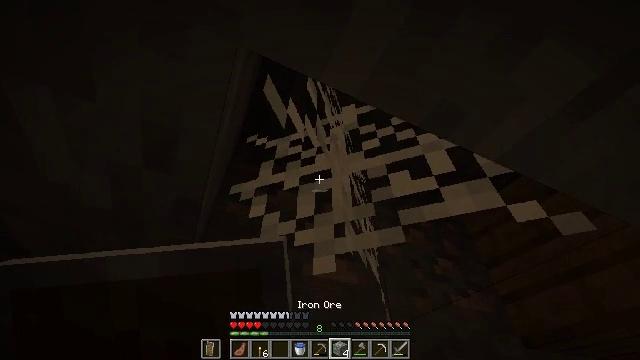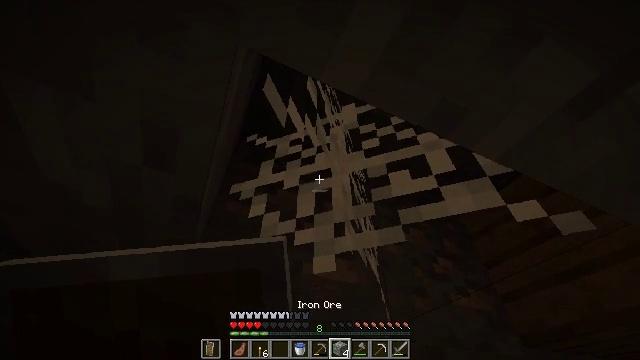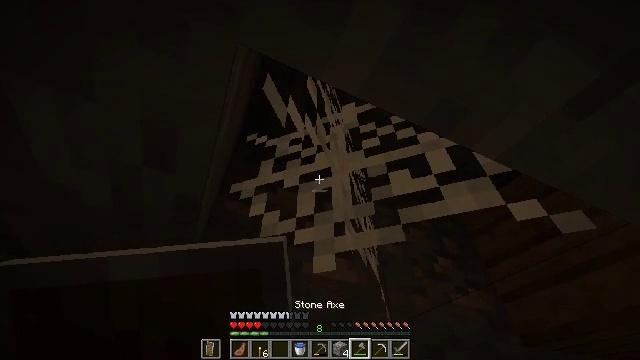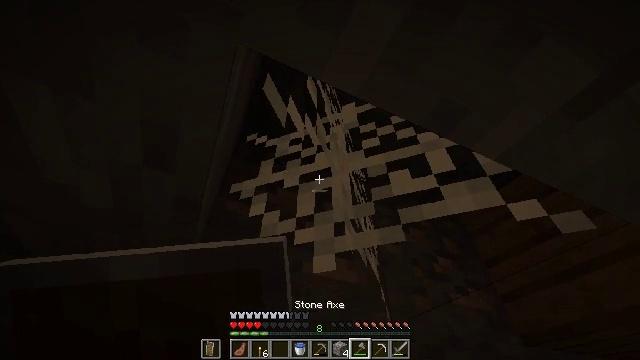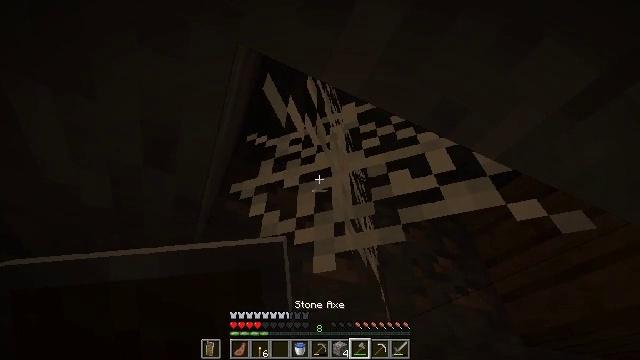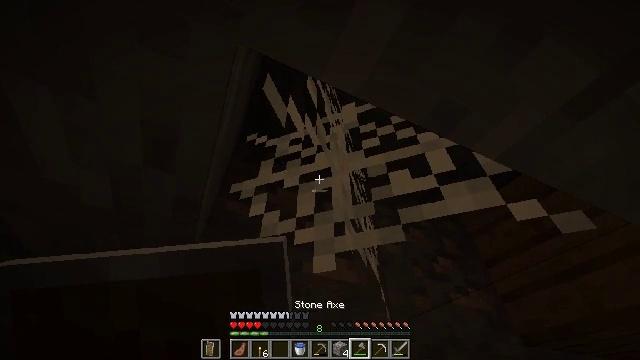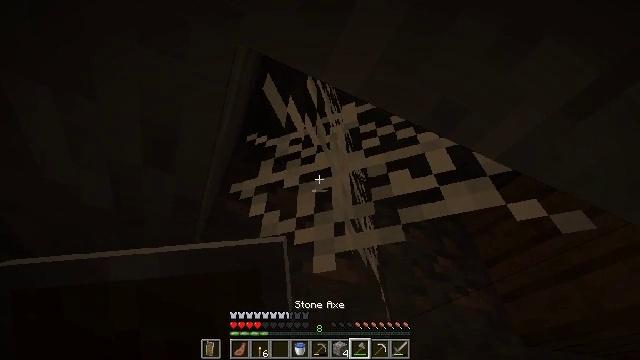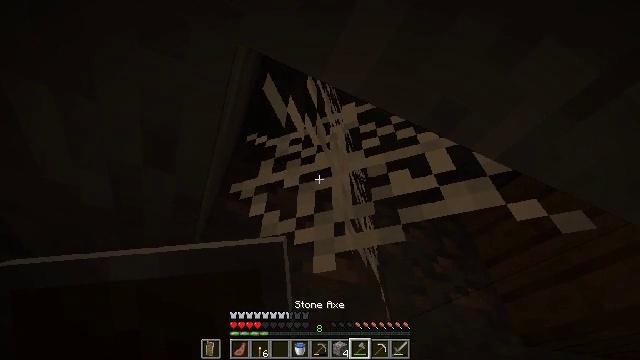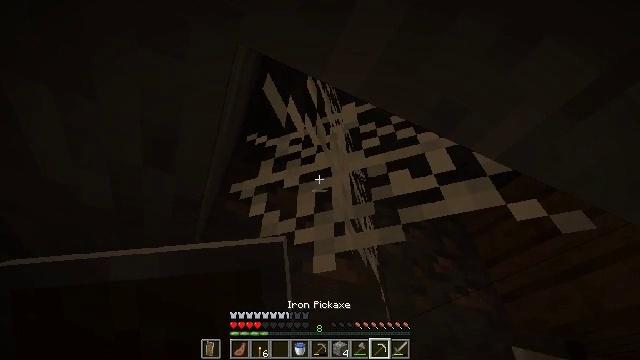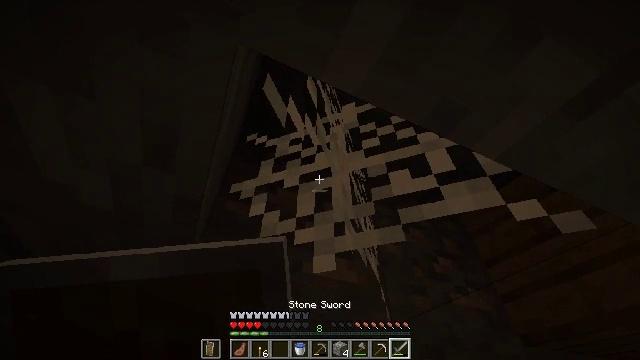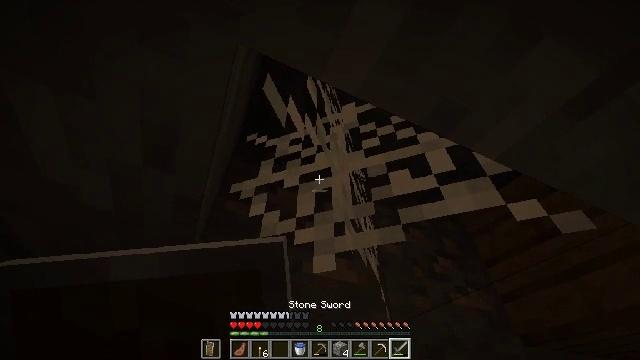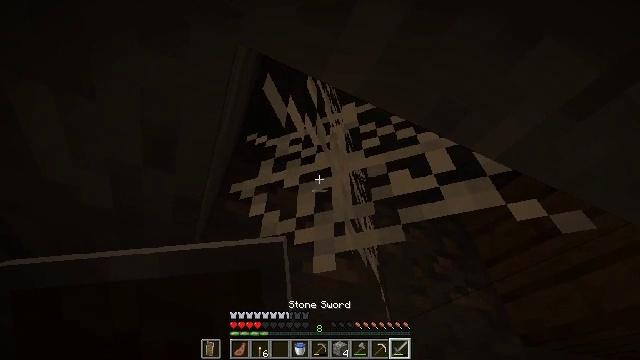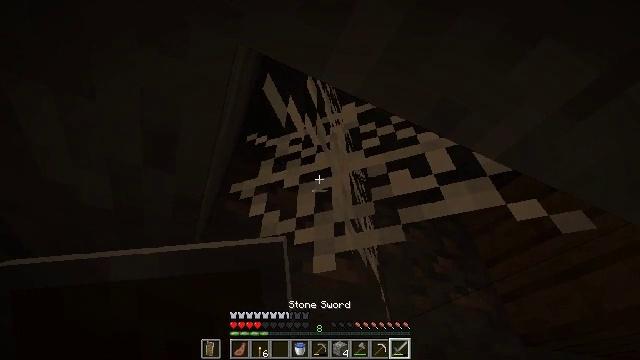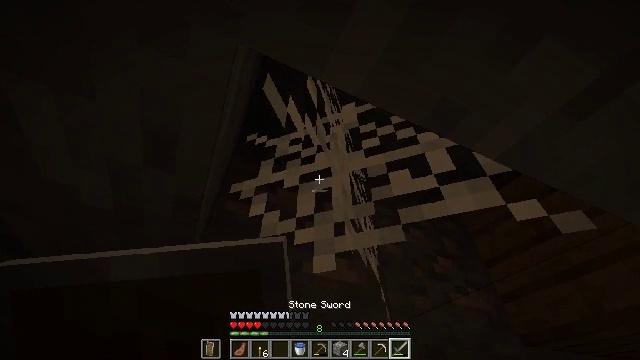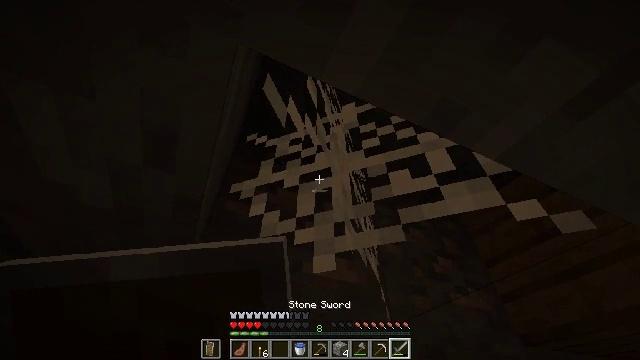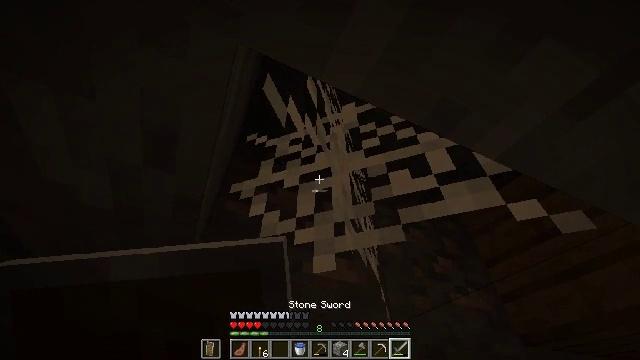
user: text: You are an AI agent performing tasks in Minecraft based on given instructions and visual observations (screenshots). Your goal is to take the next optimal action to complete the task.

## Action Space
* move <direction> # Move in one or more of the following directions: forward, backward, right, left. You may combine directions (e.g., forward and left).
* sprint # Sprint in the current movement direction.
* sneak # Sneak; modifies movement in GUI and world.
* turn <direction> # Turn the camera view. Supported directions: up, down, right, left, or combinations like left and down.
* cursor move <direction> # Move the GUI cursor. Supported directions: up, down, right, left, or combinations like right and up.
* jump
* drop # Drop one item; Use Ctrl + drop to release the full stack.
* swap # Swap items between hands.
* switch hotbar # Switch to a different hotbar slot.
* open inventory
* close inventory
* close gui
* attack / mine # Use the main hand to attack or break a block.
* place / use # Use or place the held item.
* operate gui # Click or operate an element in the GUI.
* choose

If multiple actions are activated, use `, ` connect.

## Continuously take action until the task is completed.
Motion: motion action
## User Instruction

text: Gather cobweb from abandoned mineshafts.
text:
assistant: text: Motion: no_op
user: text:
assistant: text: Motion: no_op
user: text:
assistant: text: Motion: no_op
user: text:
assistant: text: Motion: no_op
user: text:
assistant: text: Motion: no_op
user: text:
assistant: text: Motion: no_op
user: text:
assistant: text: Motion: no_op
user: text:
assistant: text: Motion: no_op
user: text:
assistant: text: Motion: no_op
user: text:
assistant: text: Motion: no_op
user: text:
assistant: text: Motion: no_op
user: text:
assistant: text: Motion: no_op
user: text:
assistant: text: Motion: no_op
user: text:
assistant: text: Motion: no_op
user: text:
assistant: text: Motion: no_op
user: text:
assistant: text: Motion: attack / mine
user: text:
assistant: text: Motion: attack / mine
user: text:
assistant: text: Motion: attack / mine
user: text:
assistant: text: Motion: attack / mine
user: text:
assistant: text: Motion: attack / mine
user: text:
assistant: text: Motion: attack / mine
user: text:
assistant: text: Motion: attack / mine
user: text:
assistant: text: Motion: attack / mine
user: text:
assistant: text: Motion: attack / mine
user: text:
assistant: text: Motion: attack / mine
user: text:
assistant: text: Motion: attack / mine
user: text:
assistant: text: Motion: attack / mine
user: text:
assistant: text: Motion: attack / mine
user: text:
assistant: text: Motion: attack / mine